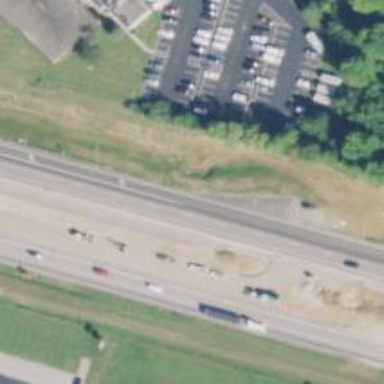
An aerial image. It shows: Trunk link highway.